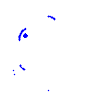
Particle: pion